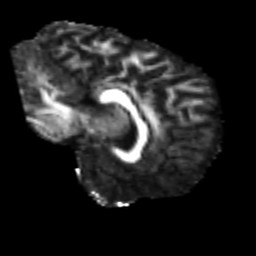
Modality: FA
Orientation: sagittal
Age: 23
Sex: female
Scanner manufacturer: siemens
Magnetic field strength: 3 T
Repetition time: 2.3 s
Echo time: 0.085 s